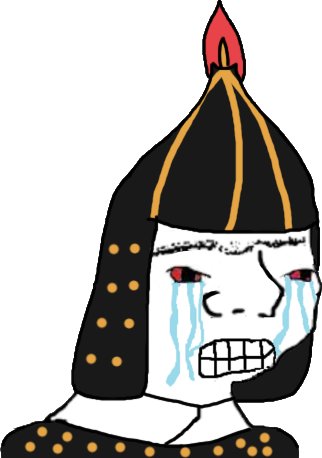
Label: 5_Zoomer